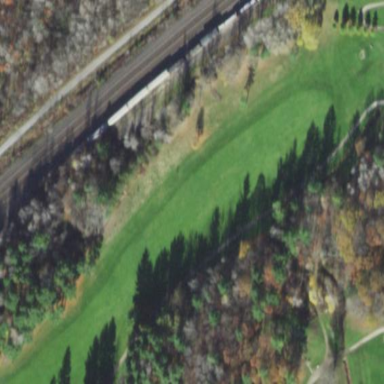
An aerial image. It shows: Golf fairway surrounded by grass.